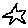
Label: star